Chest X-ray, PA view. Patient: 27 years old, sex M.
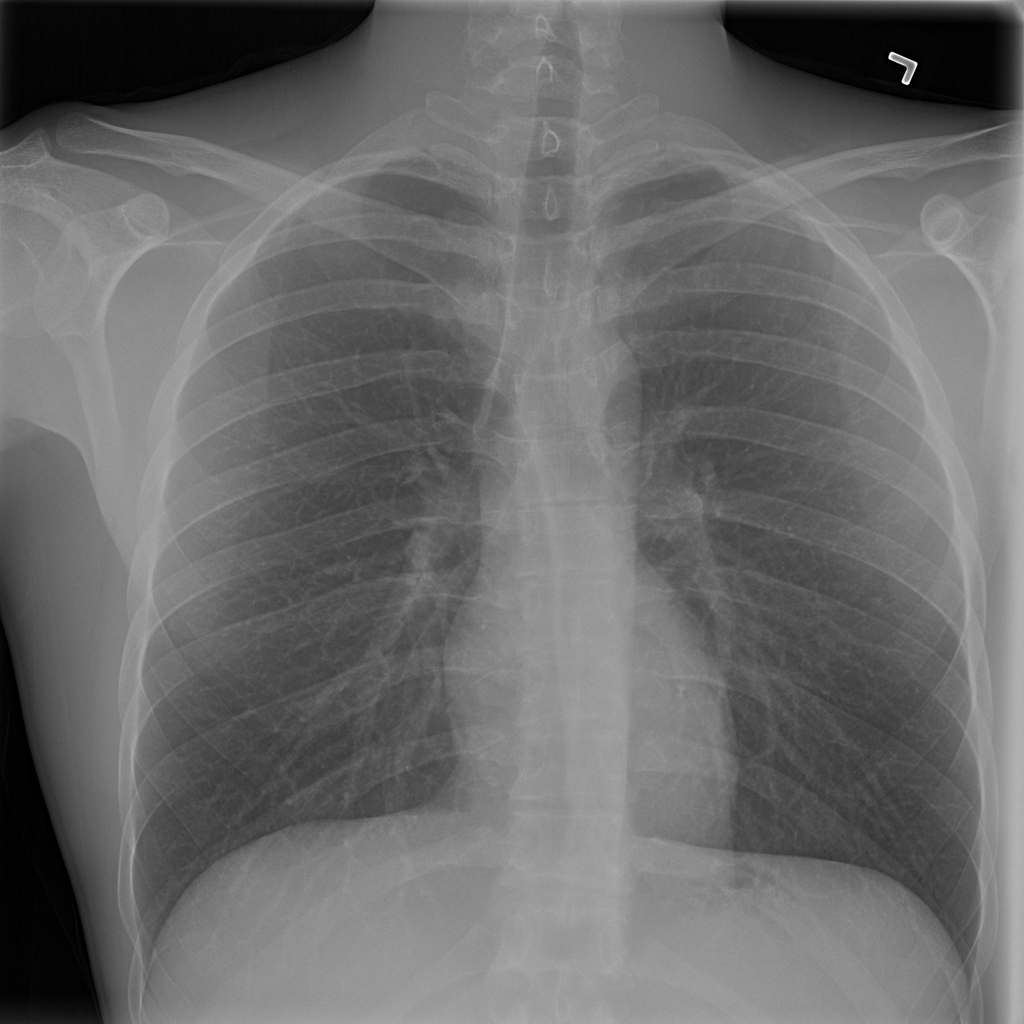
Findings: No Finding